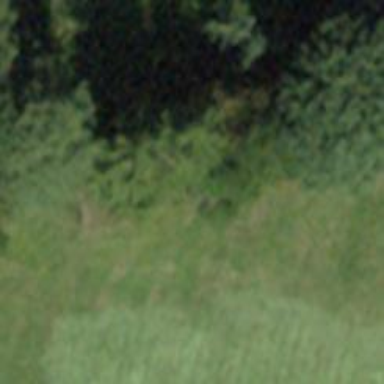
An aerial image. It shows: Row of trees in natural setting.